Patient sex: M
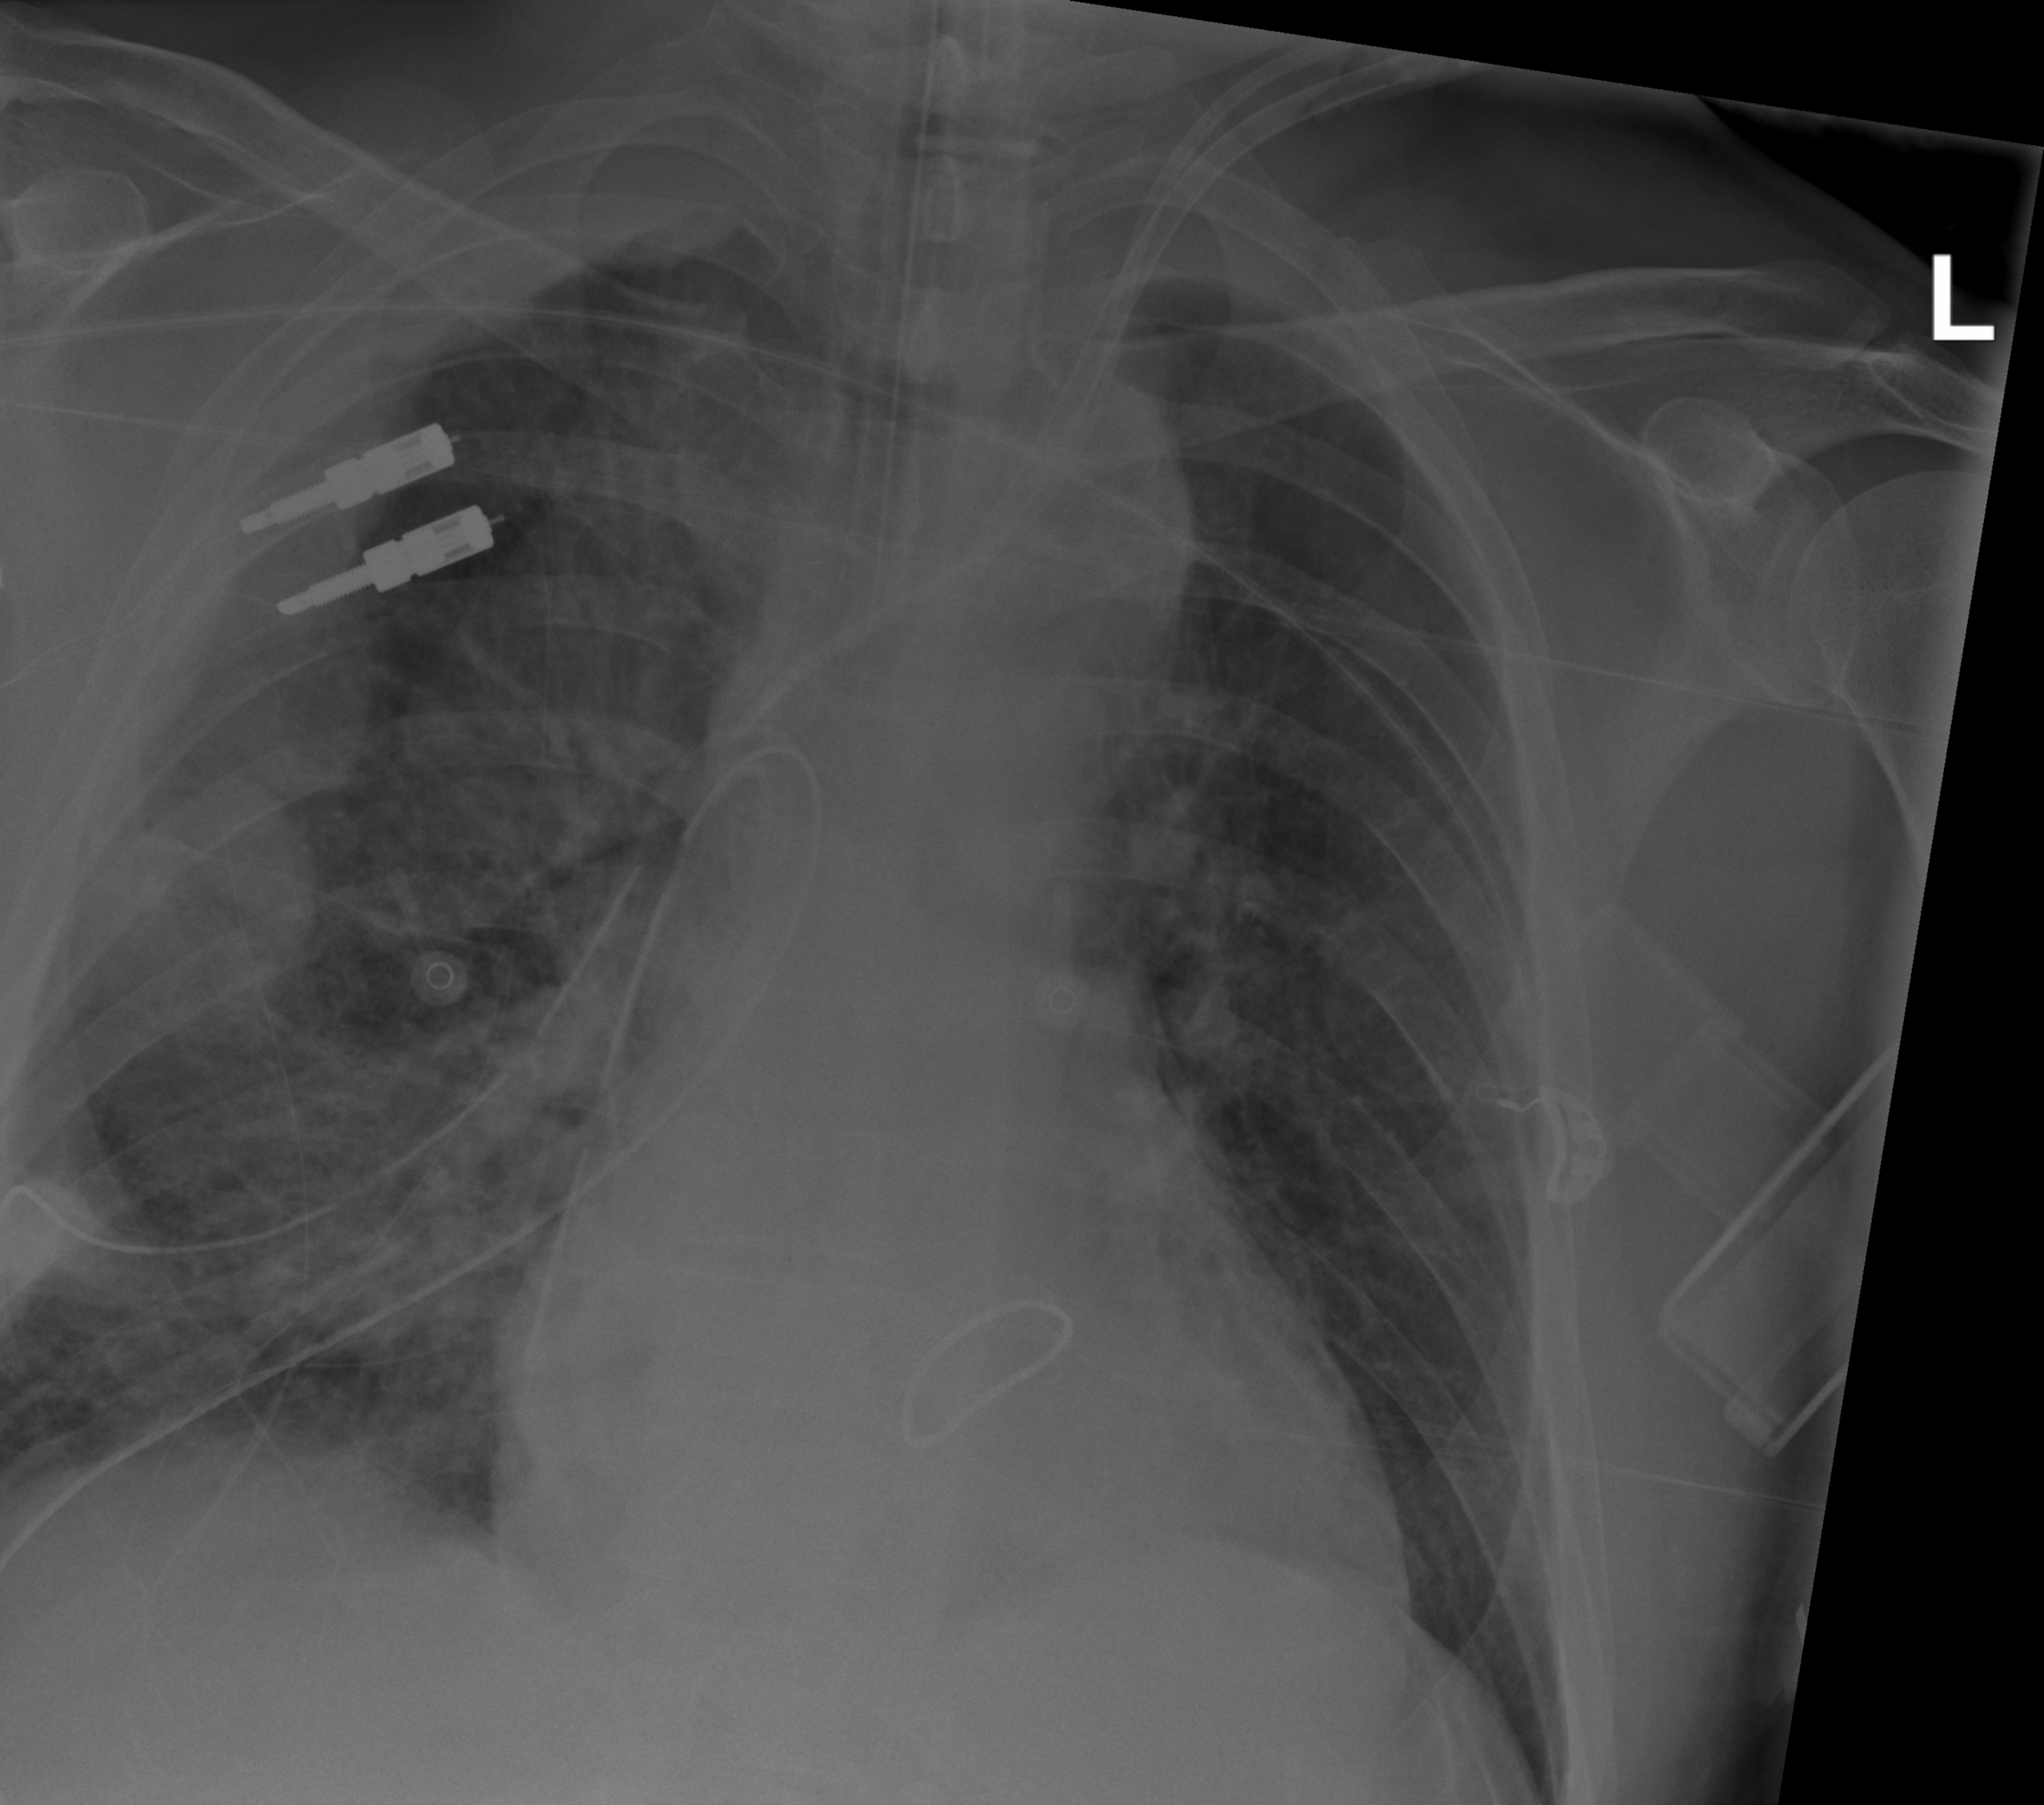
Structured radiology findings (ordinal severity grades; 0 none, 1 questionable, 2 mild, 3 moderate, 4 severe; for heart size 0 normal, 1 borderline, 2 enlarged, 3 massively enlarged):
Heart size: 1
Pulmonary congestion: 0
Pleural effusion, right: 2
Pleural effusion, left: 0
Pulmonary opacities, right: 2
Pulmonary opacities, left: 0
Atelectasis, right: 3
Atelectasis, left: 0